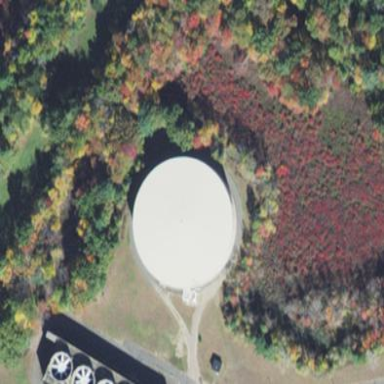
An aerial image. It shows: Storage tank building.